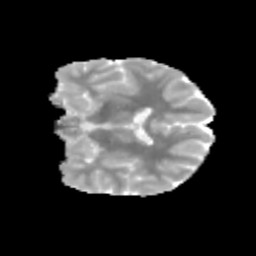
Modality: MD
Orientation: coronal
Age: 11
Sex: male
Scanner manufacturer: siemens
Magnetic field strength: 3 T
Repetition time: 3.8 s
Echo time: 0.07 s